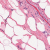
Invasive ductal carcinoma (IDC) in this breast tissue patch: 0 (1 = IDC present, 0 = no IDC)